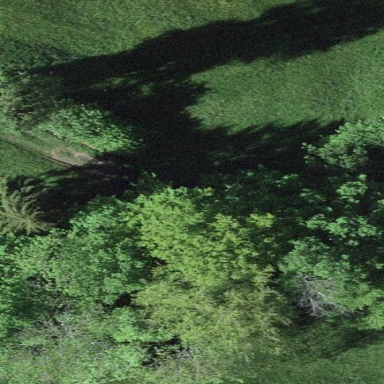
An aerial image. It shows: Forest area.